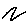
Label: zigzag